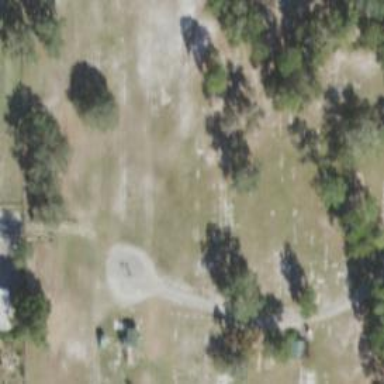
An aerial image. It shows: Cemetery.